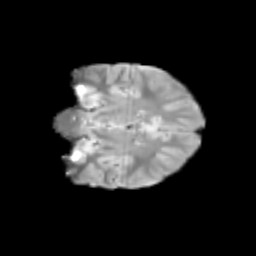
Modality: T2w
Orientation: coronal
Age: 12
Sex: female
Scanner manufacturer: siemens
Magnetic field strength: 3 T
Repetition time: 3.8 s
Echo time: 0.07 s